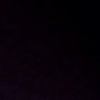
Label: space